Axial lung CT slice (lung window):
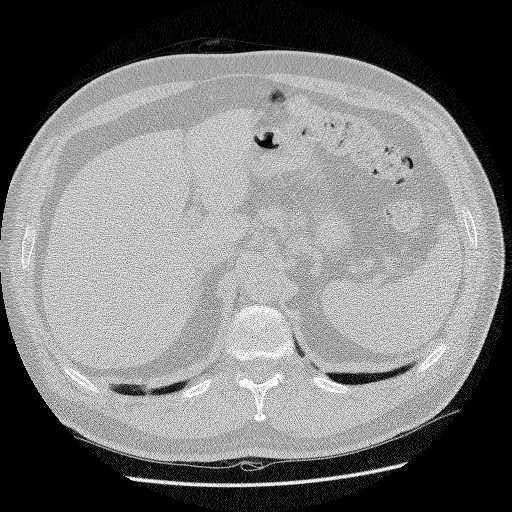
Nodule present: no